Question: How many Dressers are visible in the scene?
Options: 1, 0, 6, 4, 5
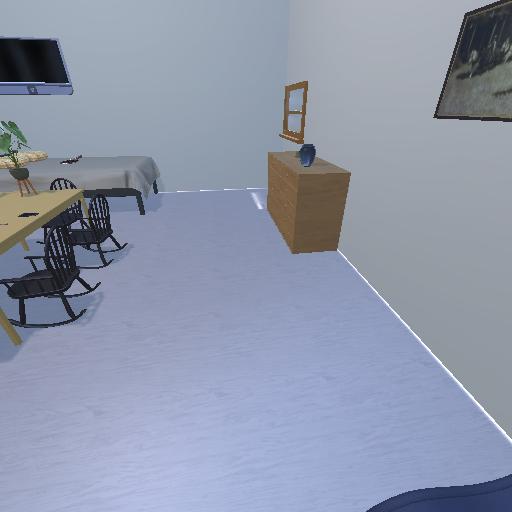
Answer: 1